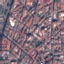
Land use / land cover: Residential